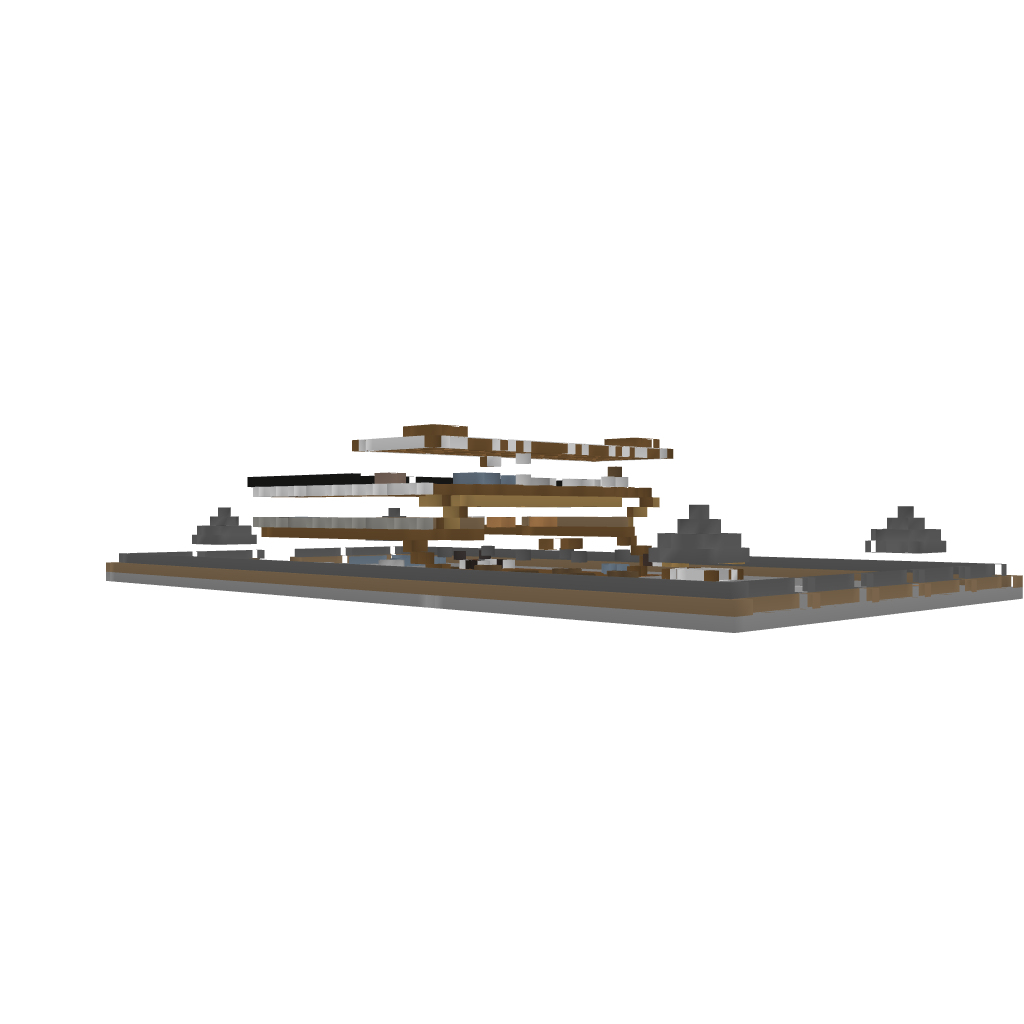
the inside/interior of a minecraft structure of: Iron Mansion